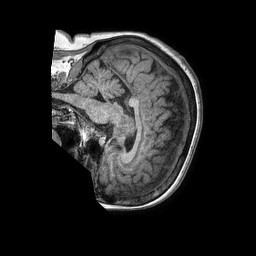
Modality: T1w
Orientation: sagittal
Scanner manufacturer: philips
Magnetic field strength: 1.5 T
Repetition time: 0.007661 s
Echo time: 0.003535 s